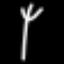
Label: fork